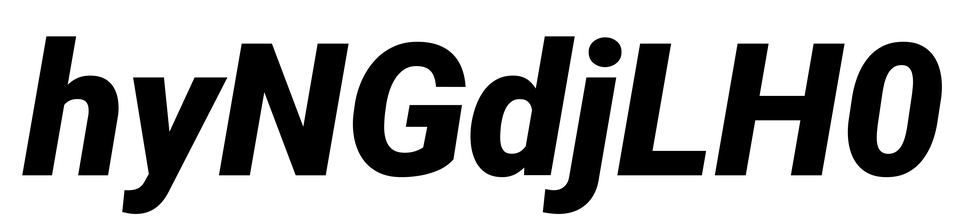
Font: Roboto-Italic_Black_Italic